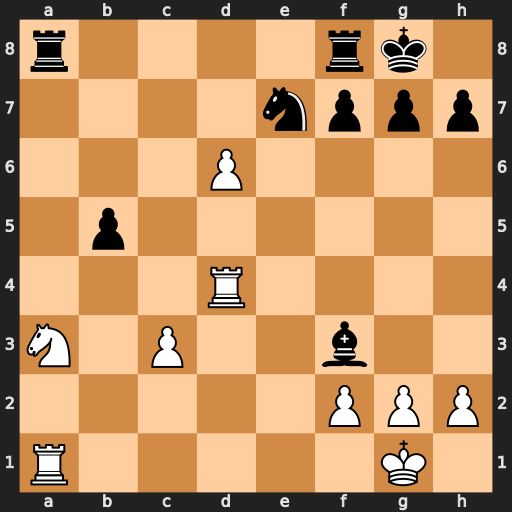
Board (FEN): r4rk1/4nppp/3P4/1p6/3R4/N1P2b2/5PPP/R5K1
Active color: w
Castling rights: -
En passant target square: -
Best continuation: dxe7 Rfe8 gxf3